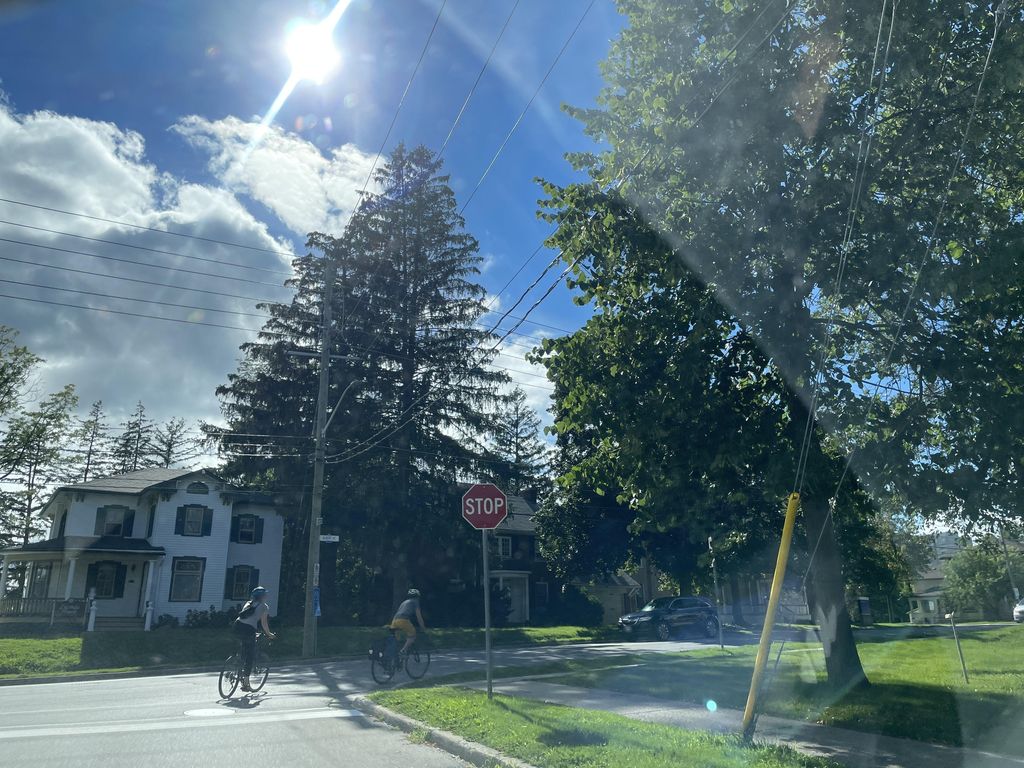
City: kitchener-waterloo